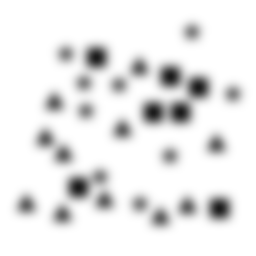
Squares: 7
Triangles: 11
Stars: 9
Total shapes: 27